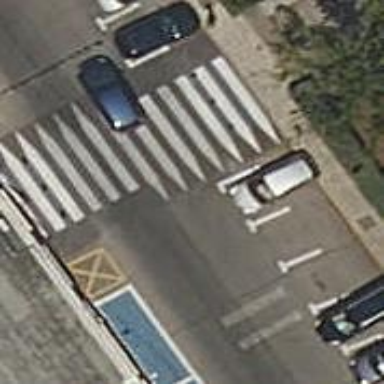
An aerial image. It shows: Uncontrolled road crossing.